Current action and preconditions to check: trajectory_clear

Your task: For each precondition in the list above, predict whether it will hold at this action.

Consider the current scene as observed from the mobile robot's camera, and analyze the predicted future states of all dynamic agents (e.g., people, animals, vehicles, or any moving entities) within the NEXT SECOND.

IMPORTANT: Only answer "very likely" if you are absolutely certain—based on strong, clear evidence—that a dynamic agent will violate the precondition in the predicted future state. Do NOT answer "very likely" for unlikely, ambiguous, or low-probability risks.

Ask yourself for each precondition: Is there a high probability, with clear and convincing evidence, that the predicted future states of any dynamic agent will interfere with the predicted future state of the currently executing action within the NEXT SECOND, causing that precondition to fail?

Assess the risk level based on these predictions. Use "likely" or "very likely" if motions create a clear risk of interference.

Use "neutral" or "improbable" if agents are nearby but their predicted paths are clearly diverging or non-conflicting.

Failure Risk Categories: "very improbable", "improbable", "neutral", "likely", "very likely"

Answer Format: Output ONLY the probability_of_failure value from these categories: "very improbable", "improbable", "neutral", "likely", "very likely"

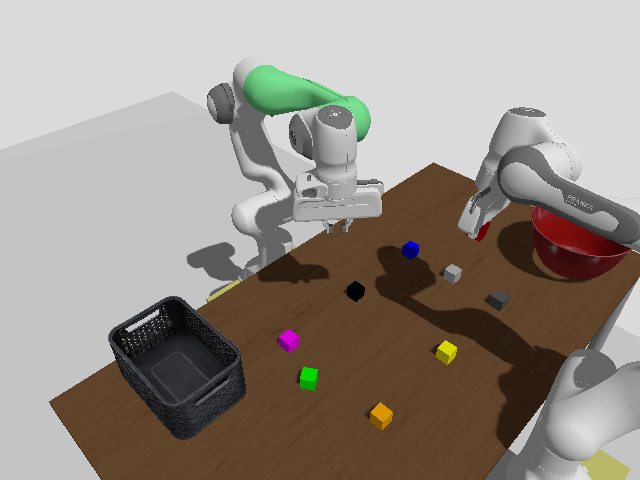

Answer: very improbable